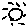
Label: sun